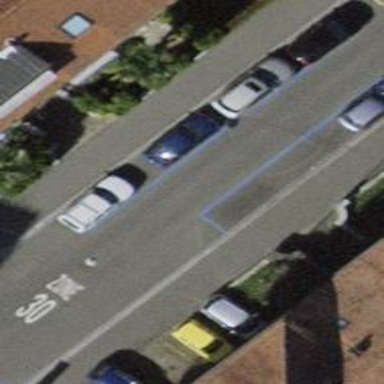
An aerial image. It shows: Parking lane area.